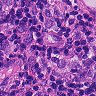
Metastatic tissue present: yes